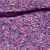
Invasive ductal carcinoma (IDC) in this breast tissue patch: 1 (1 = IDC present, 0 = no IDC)